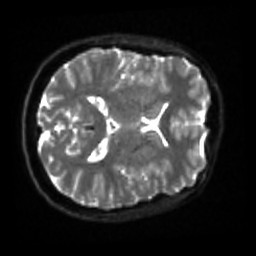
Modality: sbref
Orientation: axial
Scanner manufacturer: siemens
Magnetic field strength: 3 T
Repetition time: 4 s
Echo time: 0.0594 s